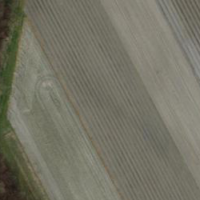
EUNIS habitat code: 52
Species observed at this site:
Cyperus esculentus